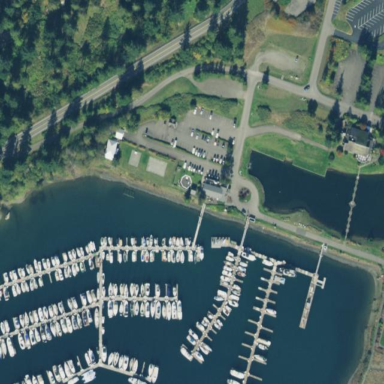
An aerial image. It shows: Marina on leisure land.